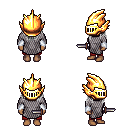
a pixel art fantasy rpg character, female body template, human, dark skin, chain mail, red pants, gray long hairstyle, gold helm, white cloth bracers, dagger, four views (front, back, left, right), 2x2 character sprite sheet, small pixel art, hard edges, no anti-aliasing